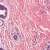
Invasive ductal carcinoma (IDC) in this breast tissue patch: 0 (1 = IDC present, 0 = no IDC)